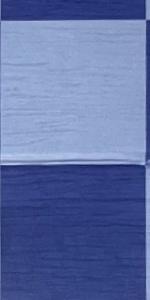
Label: Empty